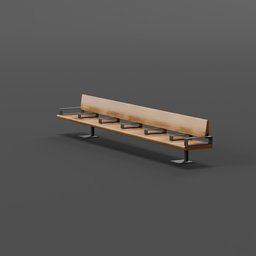
Label: furniture